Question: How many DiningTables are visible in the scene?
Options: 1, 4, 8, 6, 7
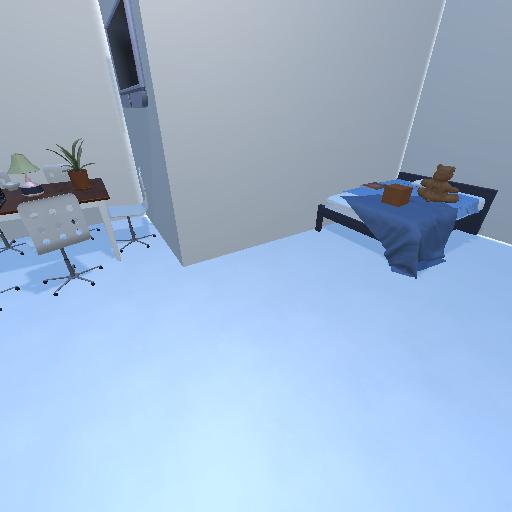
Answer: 1